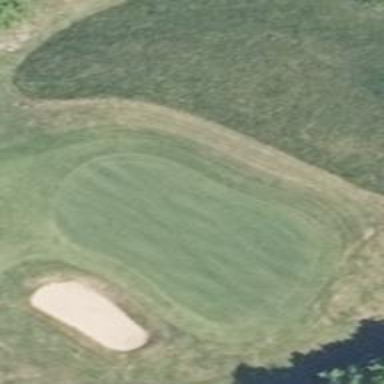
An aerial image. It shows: Golf green.